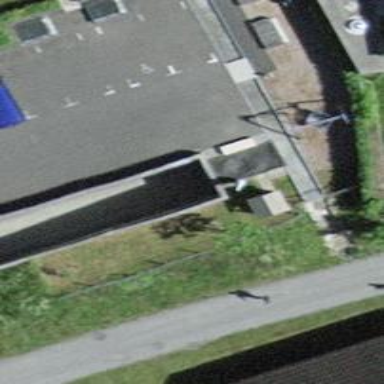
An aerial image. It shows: Parking area.